Field crop: maize
Growth stage: 2
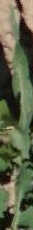
Species: maize